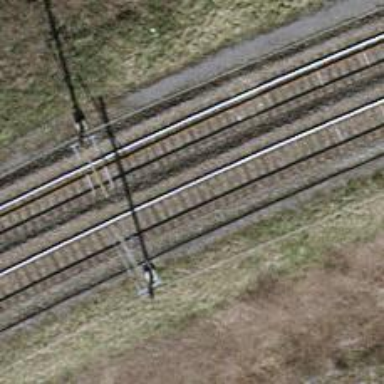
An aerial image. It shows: Railway track with contact lines for electrification.